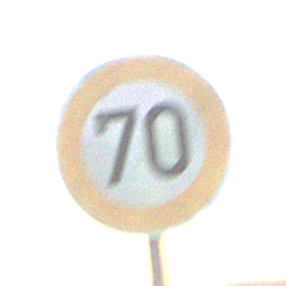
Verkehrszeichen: Geschwindigkeit70
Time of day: SunriseSunset
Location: Outdoor (Nature)
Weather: Clear
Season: NotSpecified
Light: Natural